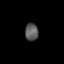
Tissue: lung
Cell type: Others
Senescence score: 0.2268
Nuclear area (px): 223
Mean DAPI intensity: 91.83